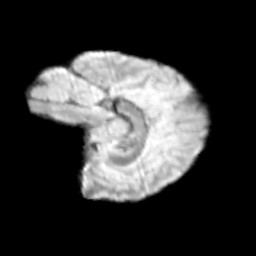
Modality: T2w
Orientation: sagittal
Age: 9
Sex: female
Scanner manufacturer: siemens
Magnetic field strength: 3 T
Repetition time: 3.8 s
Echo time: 0.07 s